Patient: sex F, age 62
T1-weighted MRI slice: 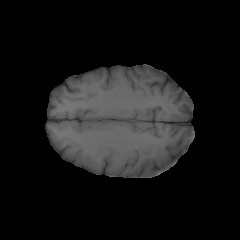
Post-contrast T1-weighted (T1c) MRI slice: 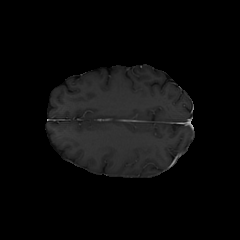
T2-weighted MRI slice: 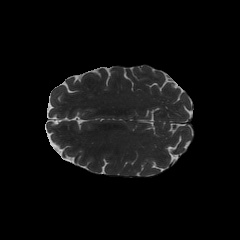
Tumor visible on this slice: no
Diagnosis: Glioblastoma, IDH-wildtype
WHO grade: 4